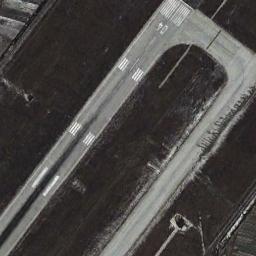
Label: runway